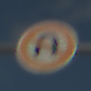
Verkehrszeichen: VerbotWenden
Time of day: MorningAfternoon
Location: Outdoor (RoadRail)
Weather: PartlyCloudy
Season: NotSpecified
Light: Natural